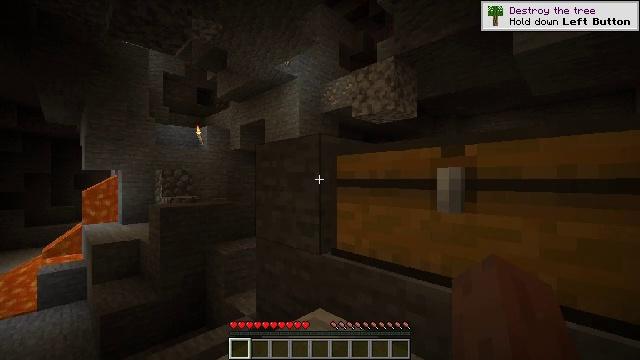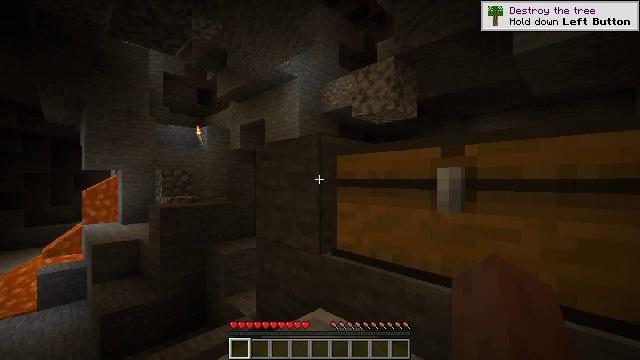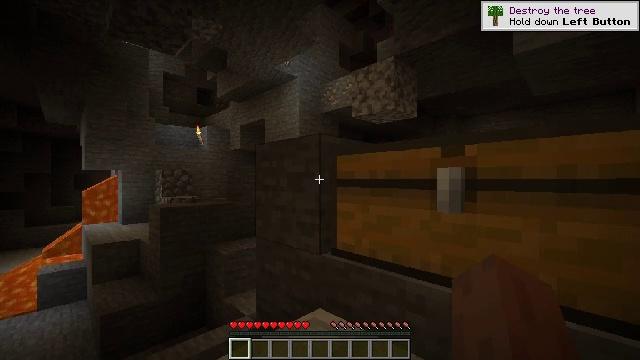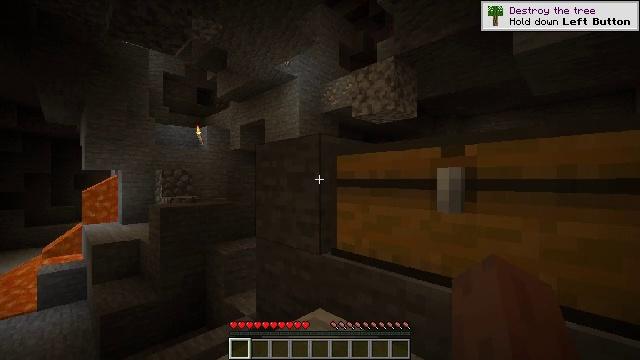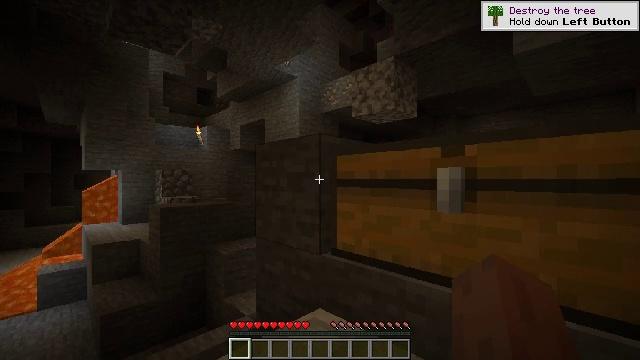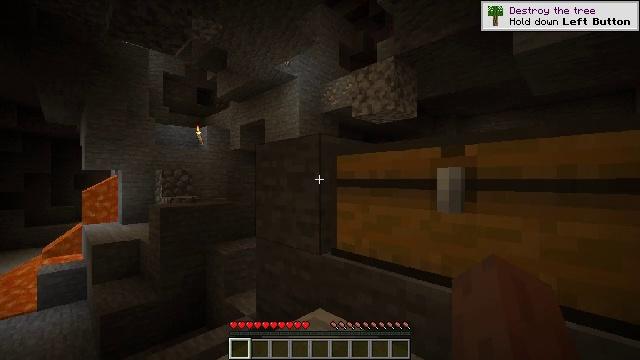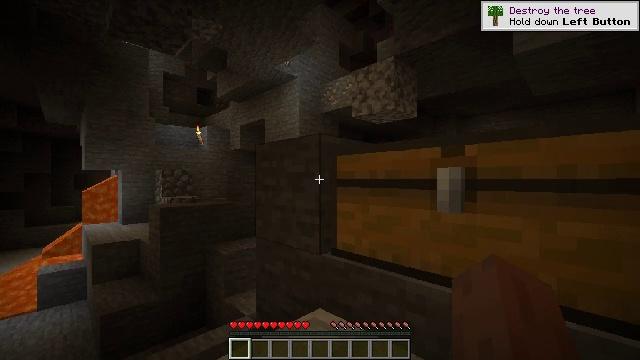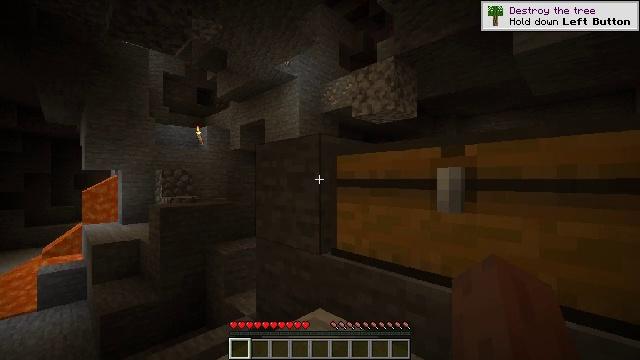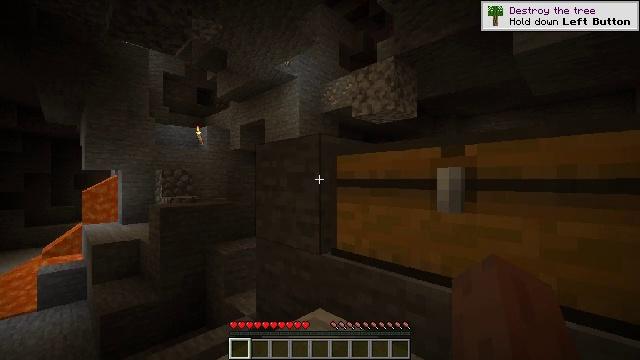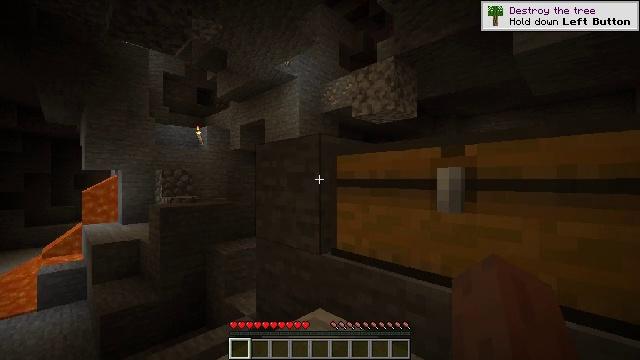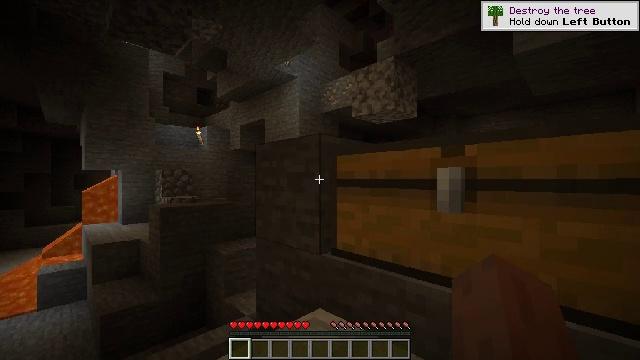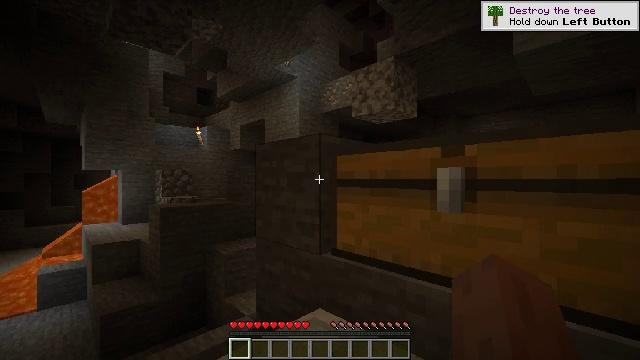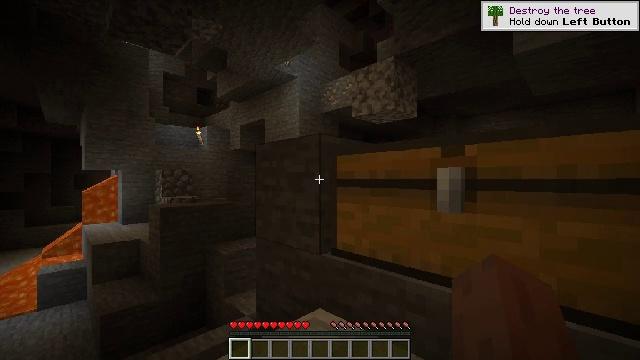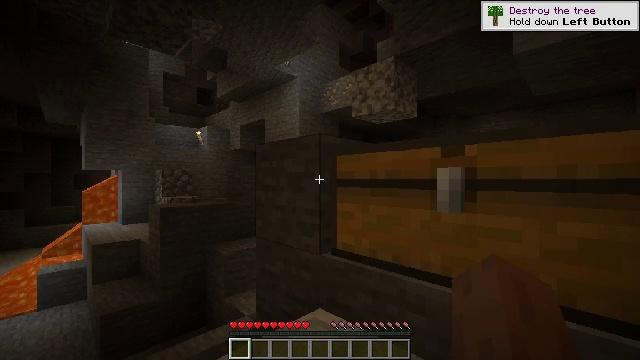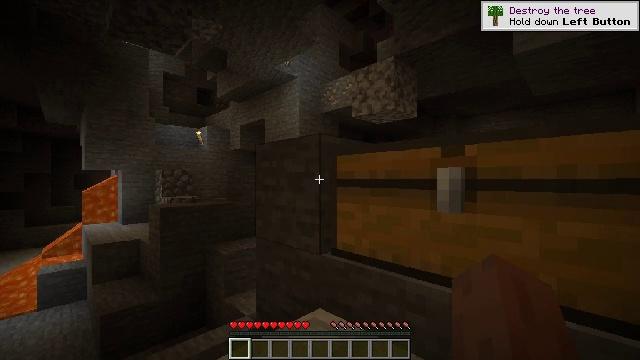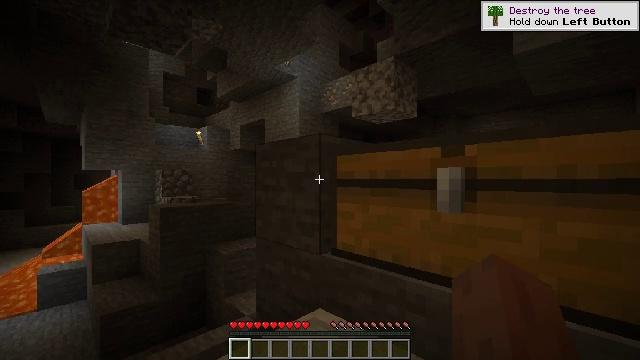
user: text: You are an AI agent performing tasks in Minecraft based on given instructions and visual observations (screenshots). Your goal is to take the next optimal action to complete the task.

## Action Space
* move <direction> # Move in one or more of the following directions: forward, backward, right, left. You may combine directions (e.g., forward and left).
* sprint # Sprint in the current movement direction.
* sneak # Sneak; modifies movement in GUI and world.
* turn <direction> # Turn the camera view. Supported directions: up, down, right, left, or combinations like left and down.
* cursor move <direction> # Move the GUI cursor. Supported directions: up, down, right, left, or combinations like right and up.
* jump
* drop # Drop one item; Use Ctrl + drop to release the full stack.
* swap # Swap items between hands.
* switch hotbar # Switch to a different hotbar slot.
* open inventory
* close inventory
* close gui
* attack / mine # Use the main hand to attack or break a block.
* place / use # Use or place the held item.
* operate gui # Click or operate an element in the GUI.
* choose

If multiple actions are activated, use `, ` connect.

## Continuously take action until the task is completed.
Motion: motion action
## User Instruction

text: Interact with a crafting table and make iron leggings.
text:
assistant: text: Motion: no_op
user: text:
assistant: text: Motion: no_op
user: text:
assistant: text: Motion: no_op
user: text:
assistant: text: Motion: no_op
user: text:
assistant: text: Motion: no_op
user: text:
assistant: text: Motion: no_op
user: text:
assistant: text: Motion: no_op
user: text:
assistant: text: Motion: no_op
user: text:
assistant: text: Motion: no_op
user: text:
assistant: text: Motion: no_op
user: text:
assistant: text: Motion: no_op
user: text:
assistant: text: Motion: no_op
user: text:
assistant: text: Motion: no_op
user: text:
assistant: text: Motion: no_op
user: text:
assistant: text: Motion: no_op
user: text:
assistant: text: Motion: no_op
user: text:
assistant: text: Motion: no_op
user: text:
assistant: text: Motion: no_op
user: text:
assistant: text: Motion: no_op
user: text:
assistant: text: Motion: no_op
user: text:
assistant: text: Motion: no_op
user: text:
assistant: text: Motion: no_op
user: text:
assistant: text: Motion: no_op
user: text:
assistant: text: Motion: no_op
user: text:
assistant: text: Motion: no_op
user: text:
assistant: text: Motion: no_op
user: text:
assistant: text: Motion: no_op
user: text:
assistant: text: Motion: no_op
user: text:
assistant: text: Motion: no_op
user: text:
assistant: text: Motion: no_op